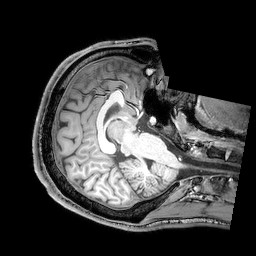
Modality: T1w
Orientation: axial